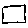
Label: square